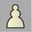
Piece: wP